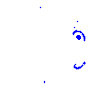
Particle: pion